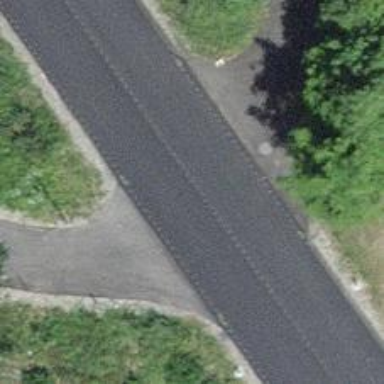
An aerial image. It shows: Asphalt track with grade1 surface.